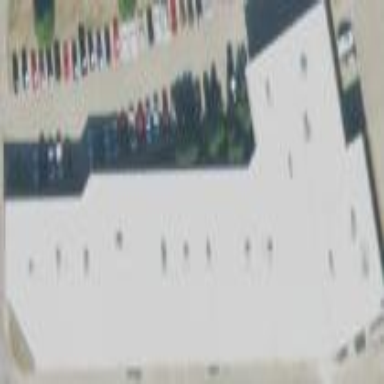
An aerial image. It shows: Commercial building.